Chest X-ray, AP view. Patient: 82 years old, sex F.
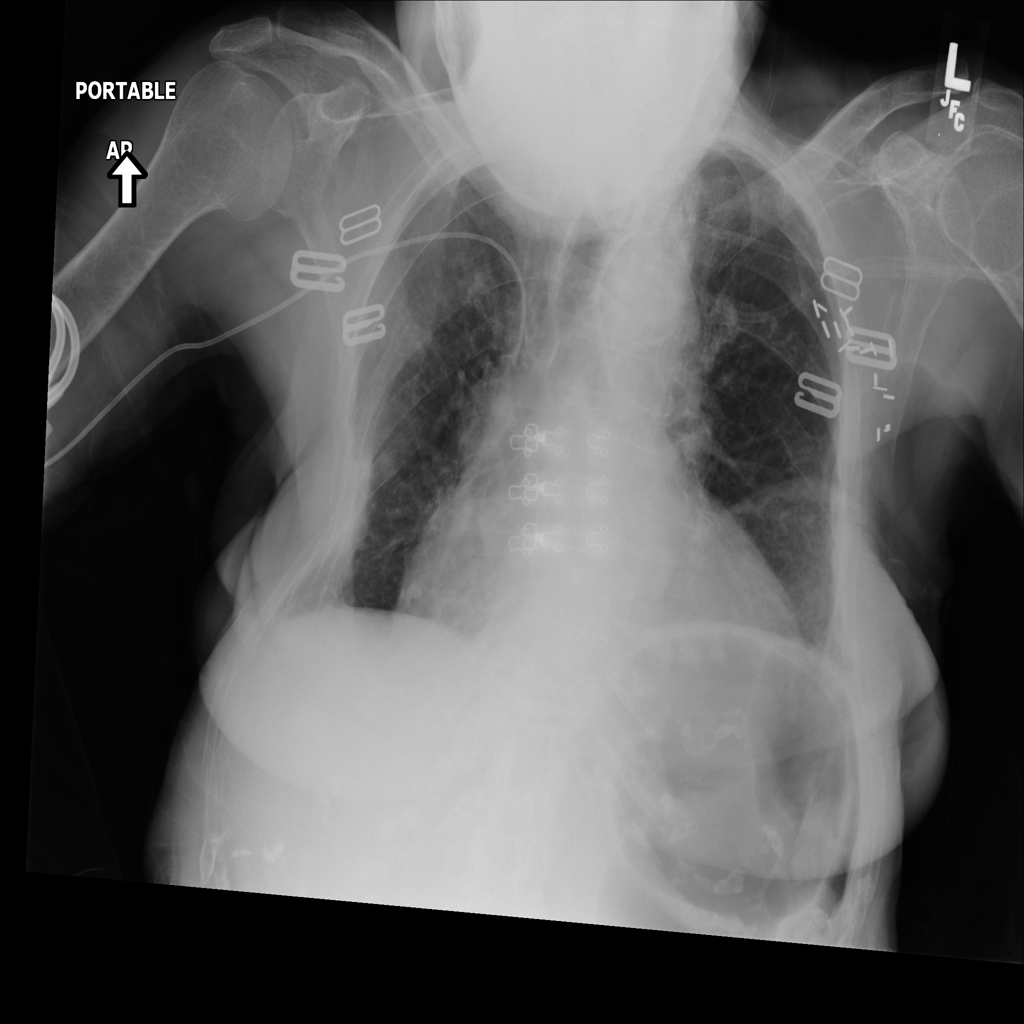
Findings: No Finding